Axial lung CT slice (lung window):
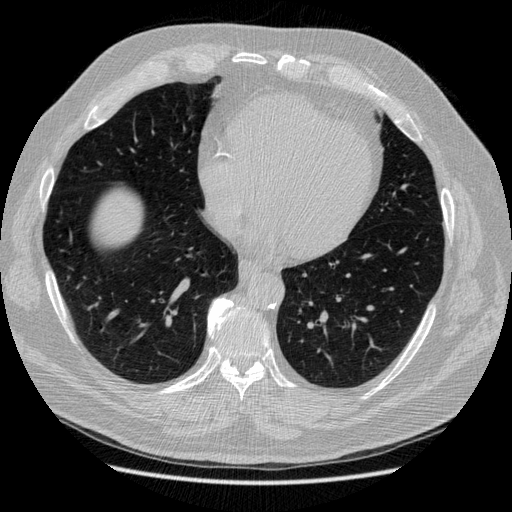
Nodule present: no